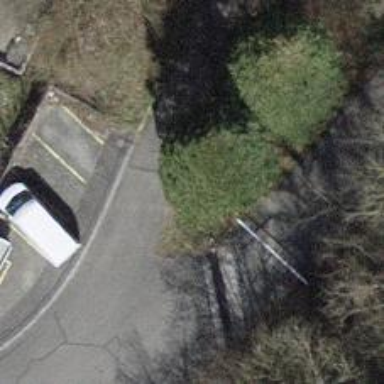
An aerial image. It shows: Lift gate barrier.